Interaction volume radius: 5 \u00c5
Interaction volume height: 10 \u00c5
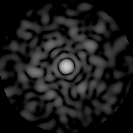
Disorder parameter: 0.8284